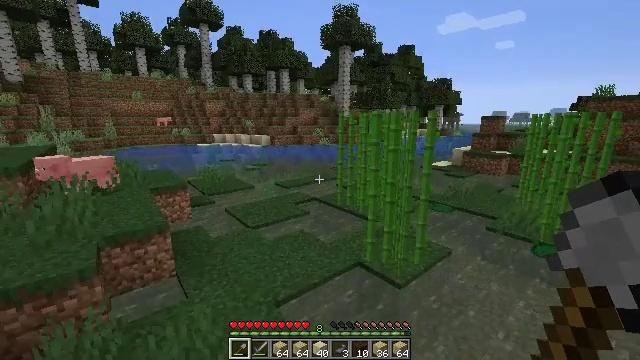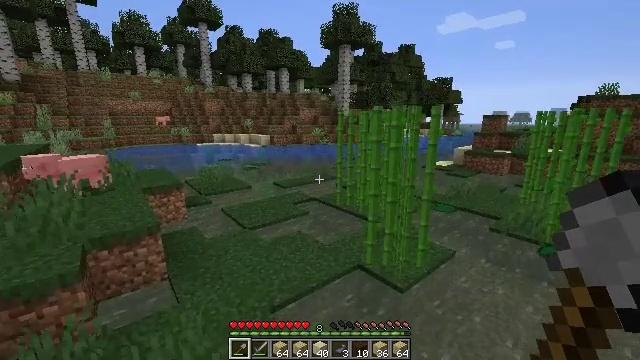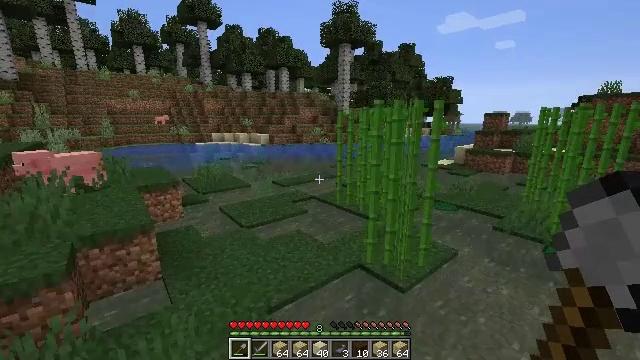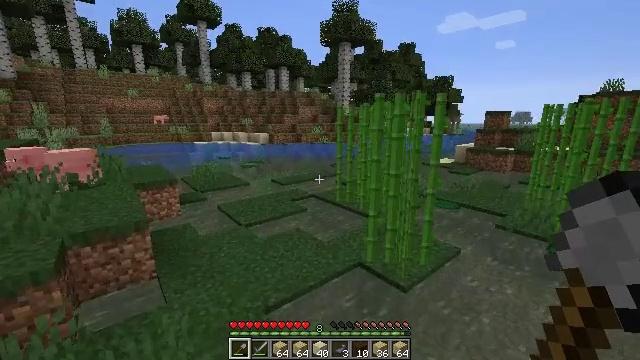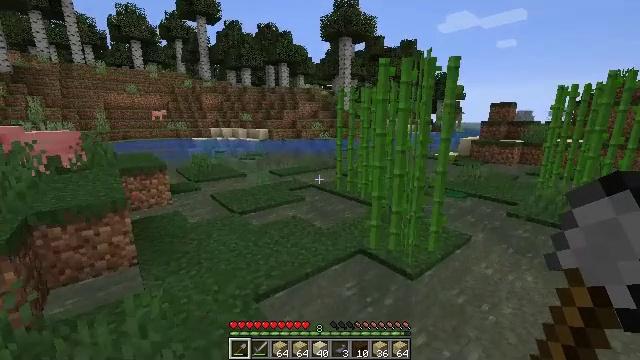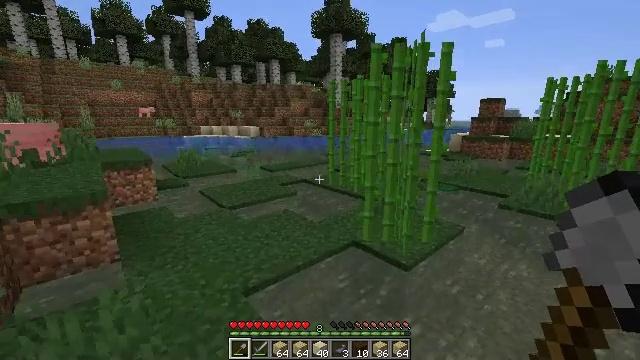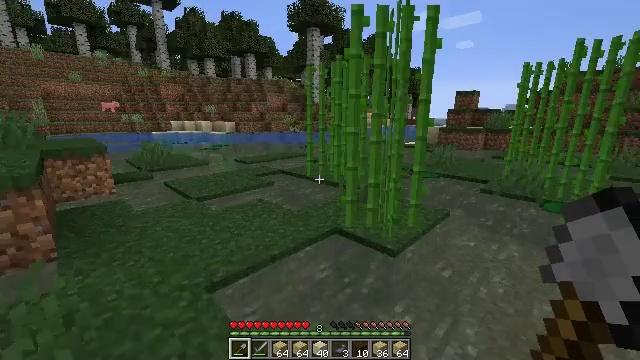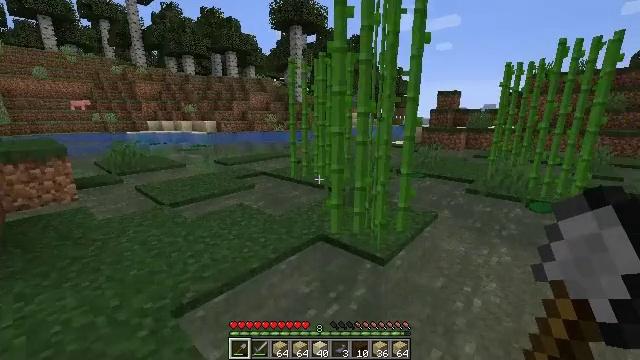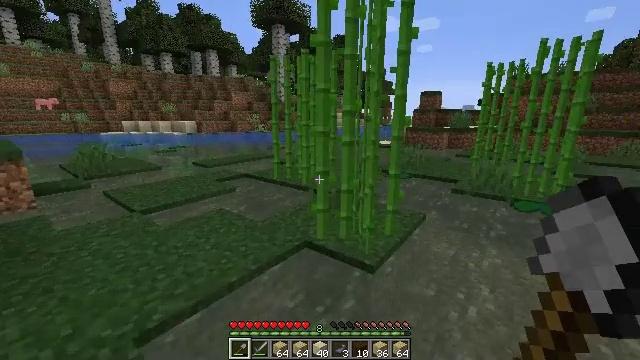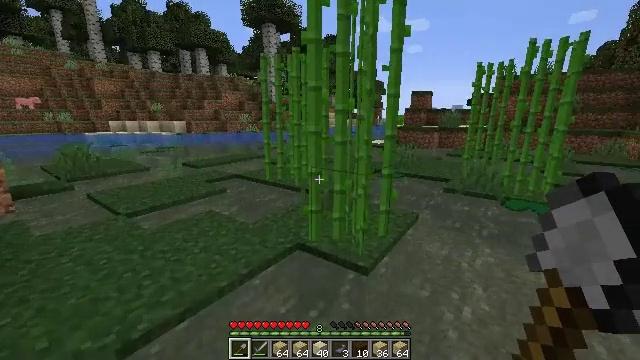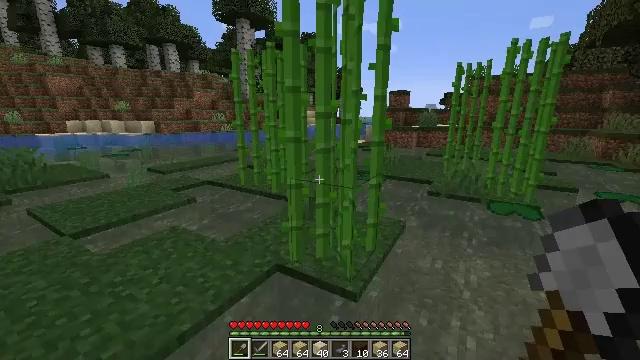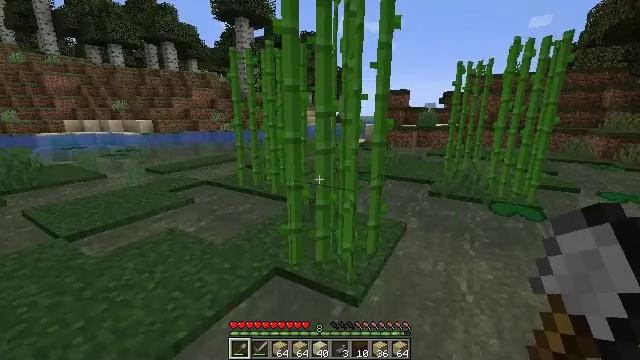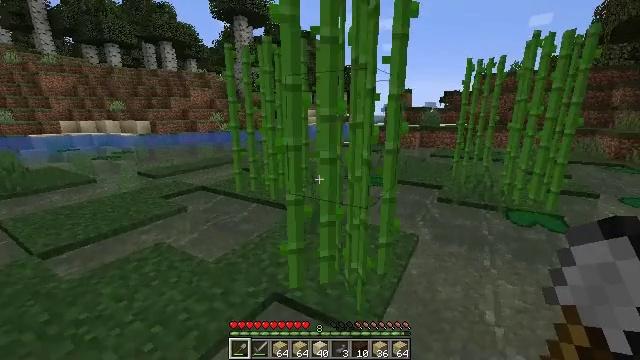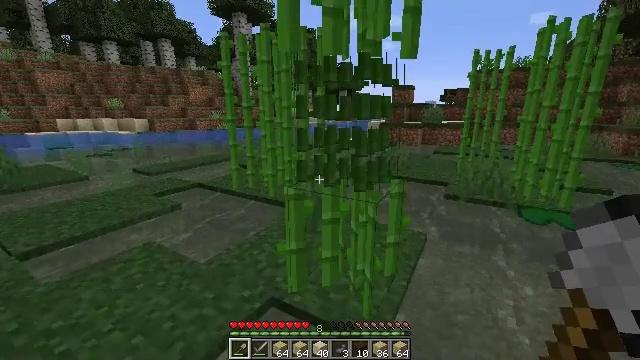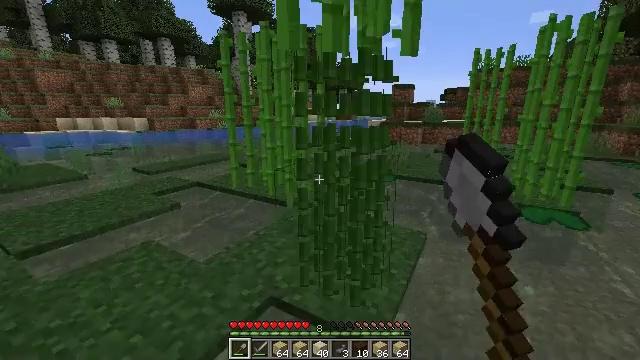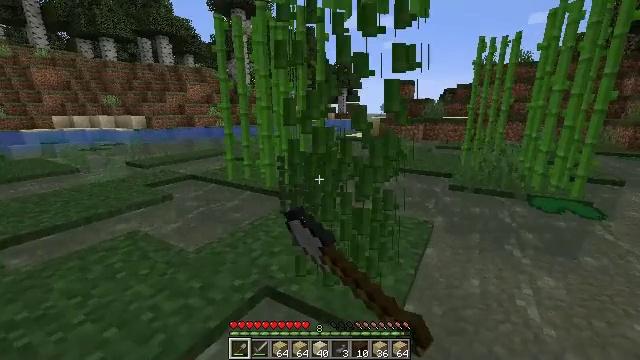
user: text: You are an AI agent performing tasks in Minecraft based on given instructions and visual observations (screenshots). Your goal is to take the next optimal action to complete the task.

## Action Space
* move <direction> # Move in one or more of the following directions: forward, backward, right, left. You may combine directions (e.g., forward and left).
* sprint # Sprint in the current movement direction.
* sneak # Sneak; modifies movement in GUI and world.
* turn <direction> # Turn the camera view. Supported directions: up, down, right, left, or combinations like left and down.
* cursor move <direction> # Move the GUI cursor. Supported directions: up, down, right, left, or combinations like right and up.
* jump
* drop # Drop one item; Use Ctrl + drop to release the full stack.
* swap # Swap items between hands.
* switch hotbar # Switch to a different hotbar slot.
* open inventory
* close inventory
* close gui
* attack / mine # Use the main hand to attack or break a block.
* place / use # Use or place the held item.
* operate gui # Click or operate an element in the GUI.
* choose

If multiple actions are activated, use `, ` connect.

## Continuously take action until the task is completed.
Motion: motion action
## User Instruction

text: Gather sugar cane for crafting.
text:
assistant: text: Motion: move forward
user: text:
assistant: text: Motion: move forward
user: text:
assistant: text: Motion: move forward
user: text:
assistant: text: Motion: move forward
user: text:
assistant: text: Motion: move forward, turn right
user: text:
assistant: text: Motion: move forward, turn right
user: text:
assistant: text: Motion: move forward, turn right
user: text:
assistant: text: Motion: move forward, turn right
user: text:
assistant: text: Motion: move forward, turn right
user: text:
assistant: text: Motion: move forward, turn right
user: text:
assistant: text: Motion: move forward
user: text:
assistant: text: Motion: move forward
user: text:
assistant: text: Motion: move forward, attack / mine
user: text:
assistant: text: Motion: move forward, attack / mine
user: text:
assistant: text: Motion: move forward, attack / mine
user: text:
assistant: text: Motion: move forward
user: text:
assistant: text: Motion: move forward
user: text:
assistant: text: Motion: move forward
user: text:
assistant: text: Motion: no_op